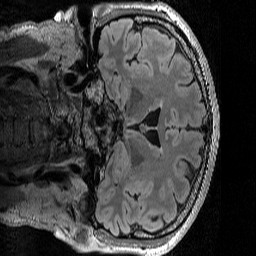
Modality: T2w
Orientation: coronal
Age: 53
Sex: male
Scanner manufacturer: siemens
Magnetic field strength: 3 T
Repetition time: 5 s
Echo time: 0.386 s